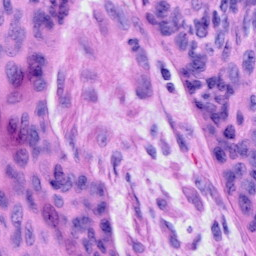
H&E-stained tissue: Cervix